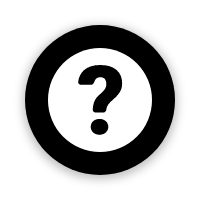
Cursor type: help
OS/theme: linux-google-cursor
Variant: white